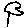
Label: tree